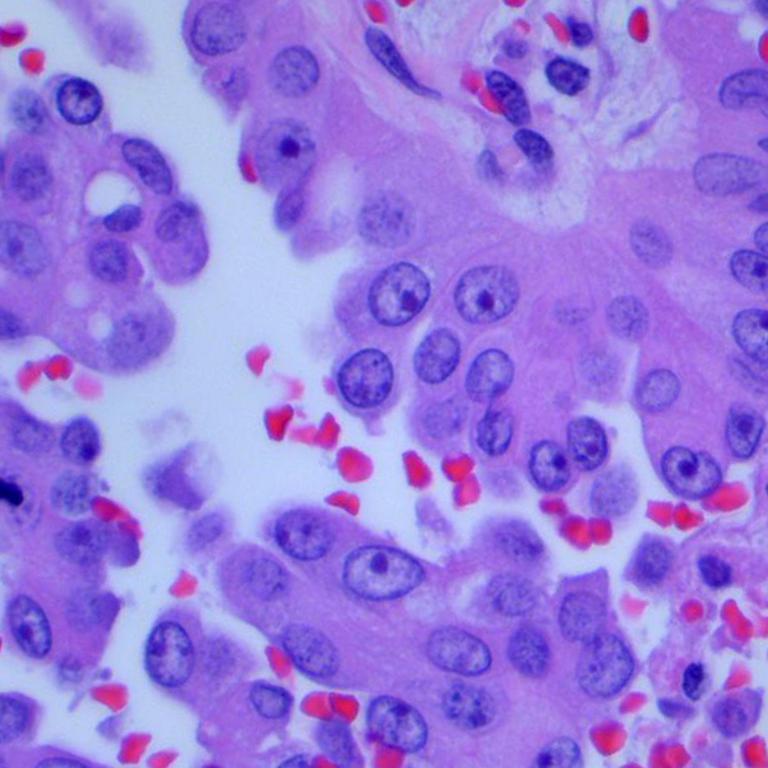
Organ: lung
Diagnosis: adenocarcinomas